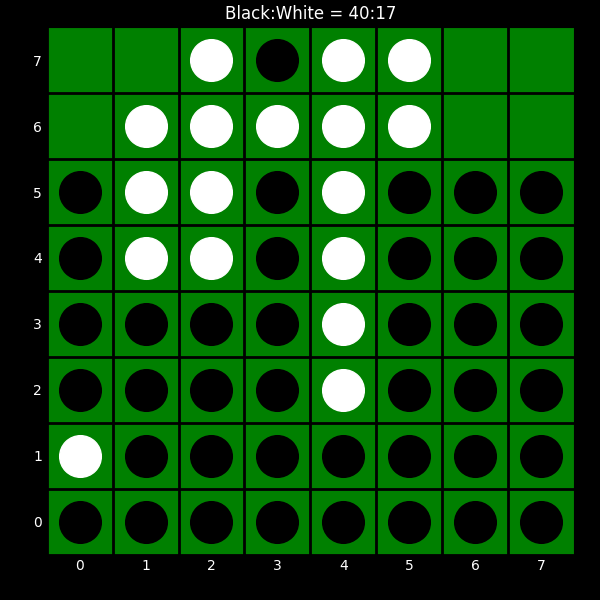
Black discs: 40
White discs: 17